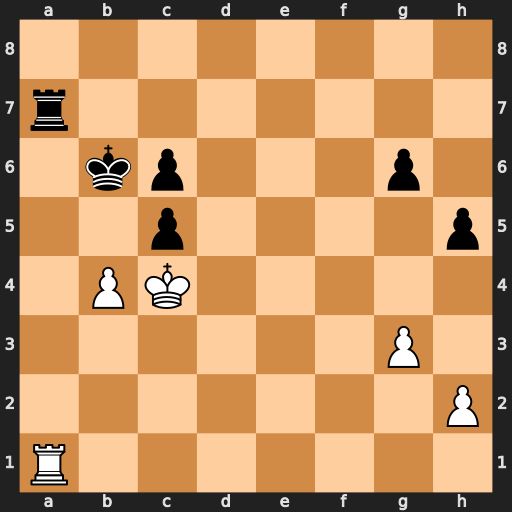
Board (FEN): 8/r7/1kp3p1/2p4p/1PK5/6P1/7P/R7
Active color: w
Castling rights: -
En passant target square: -
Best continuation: bxc5+ Kb7 Rxa7+ Kxa7 Kd4